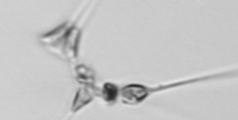
Label: Asterionellopsis_glacialis